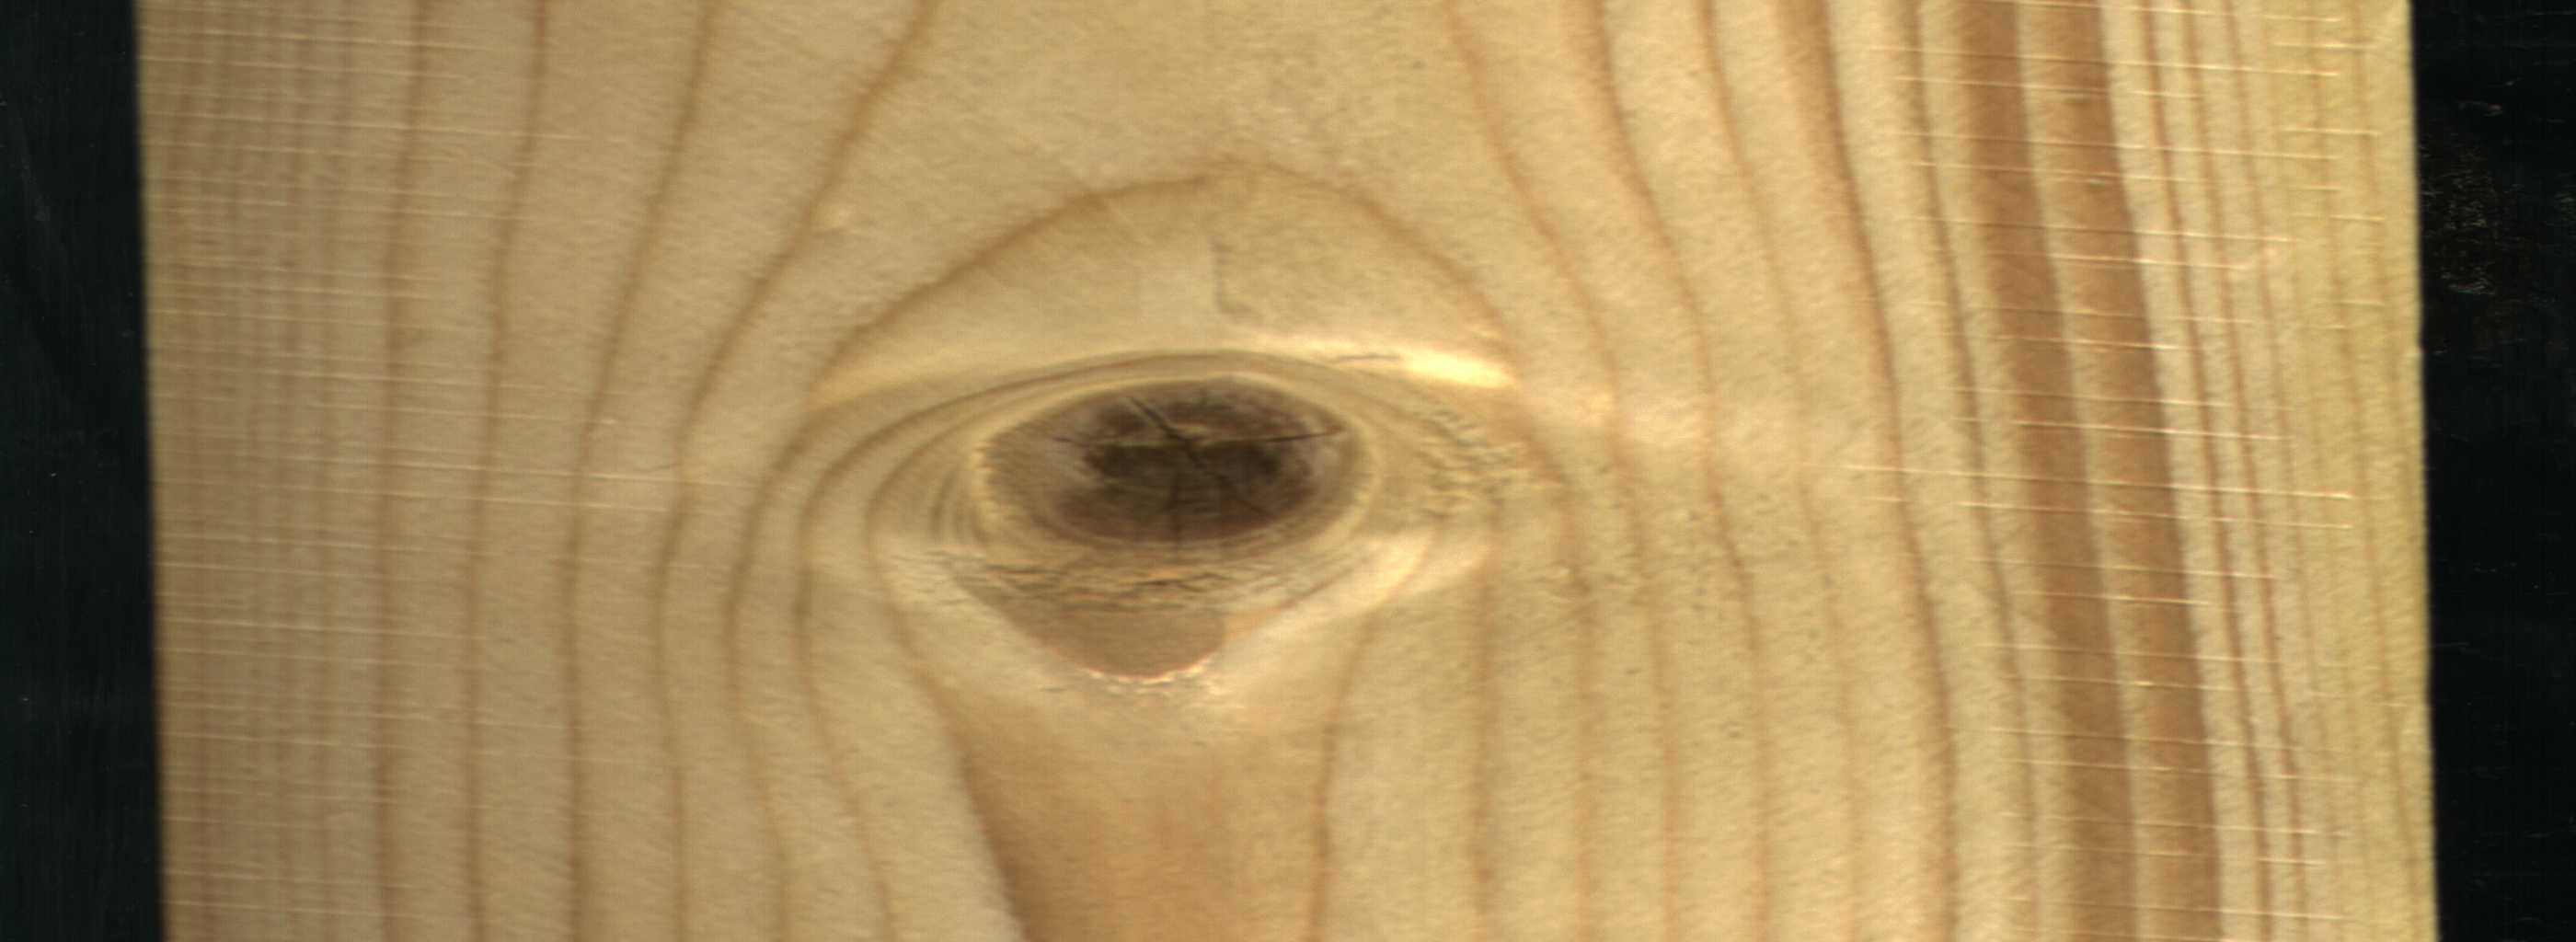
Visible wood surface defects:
knot_with_crack